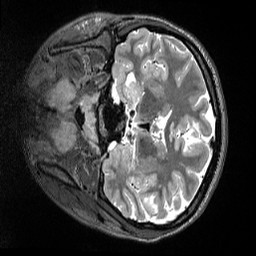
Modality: T2w
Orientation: coronal
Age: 22
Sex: female
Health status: healthy
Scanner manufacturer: siemens
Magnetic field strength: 3 T
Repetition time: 3.2 s
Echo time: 0.563 s